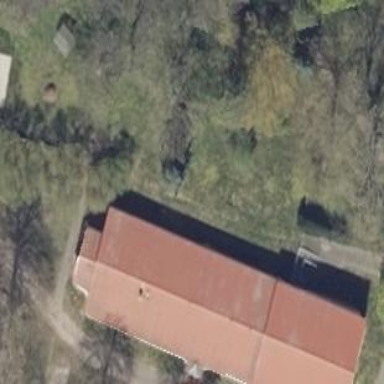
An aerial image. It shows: Community center building.